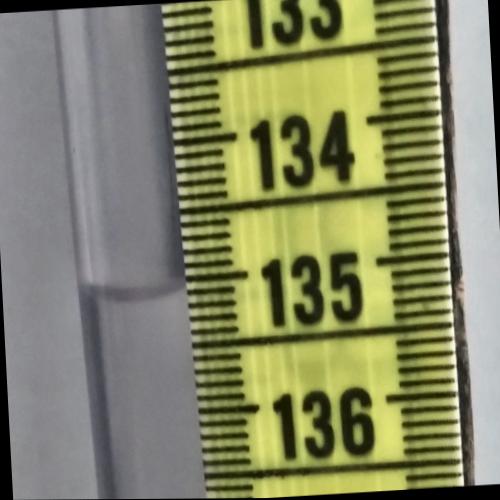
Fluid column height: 135.1 cm